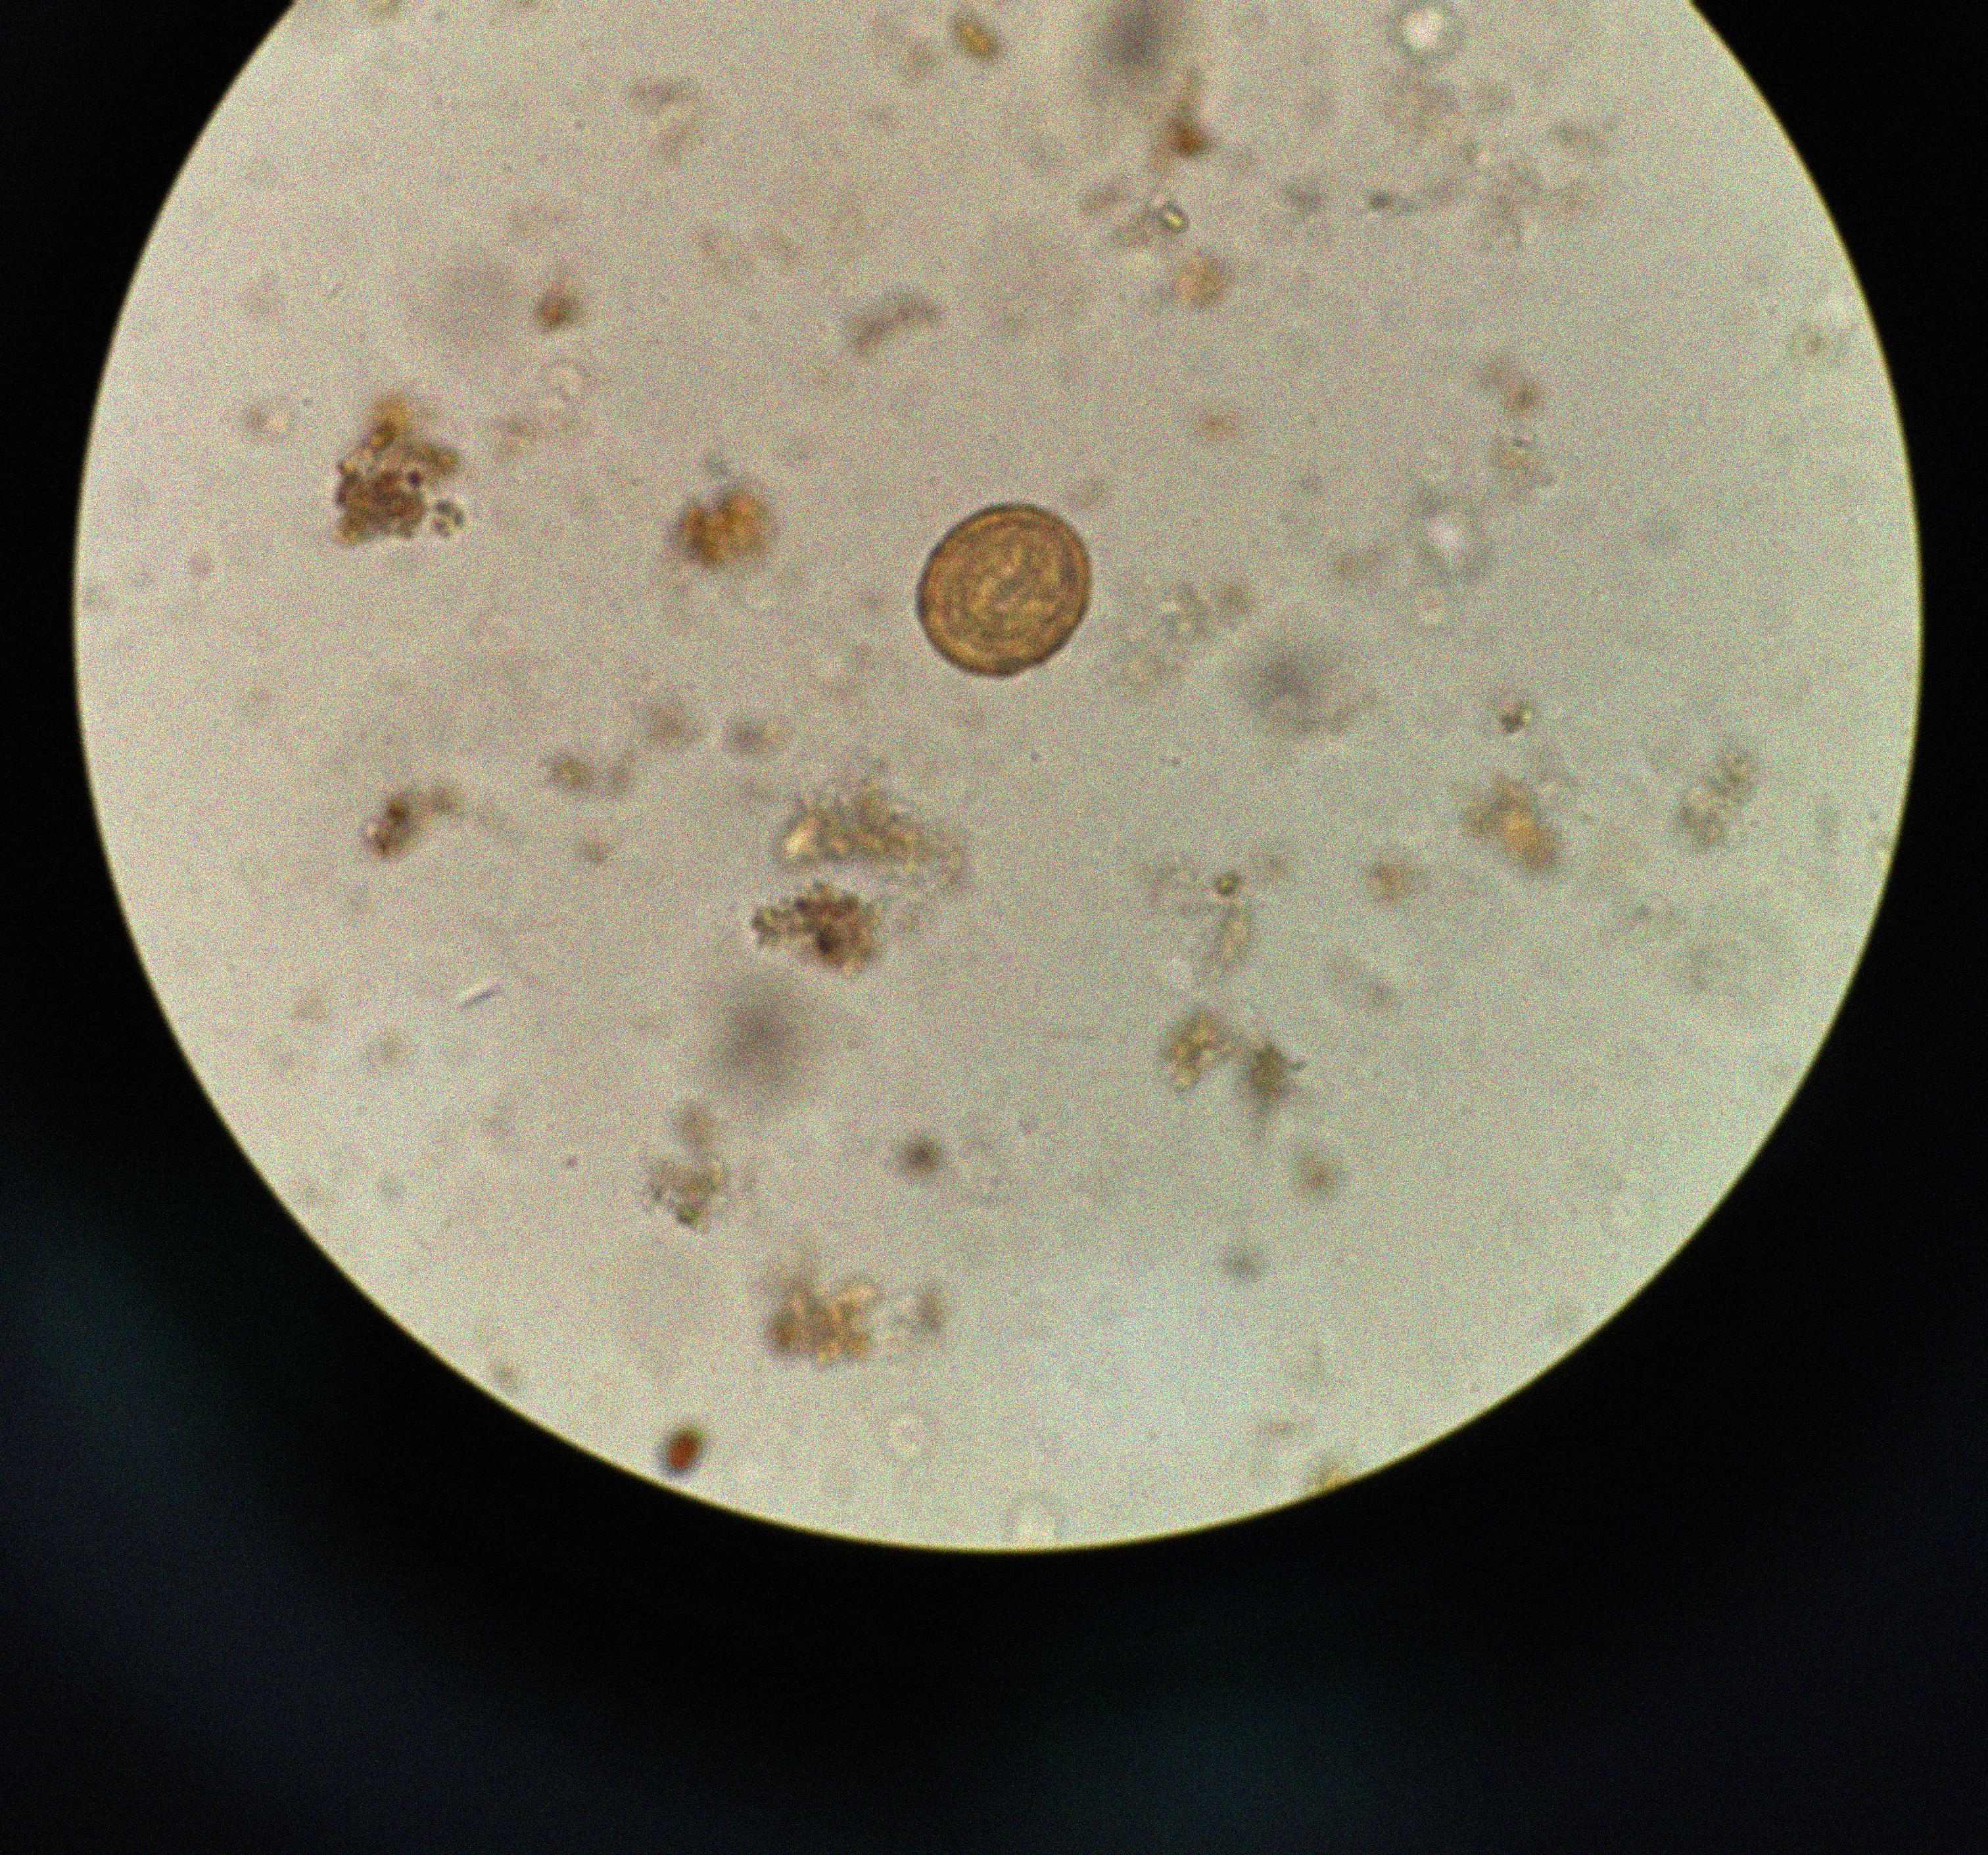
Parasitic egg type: Ascaris lumbricoides